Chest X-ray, AP view. Patient: 22 years old, sex M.
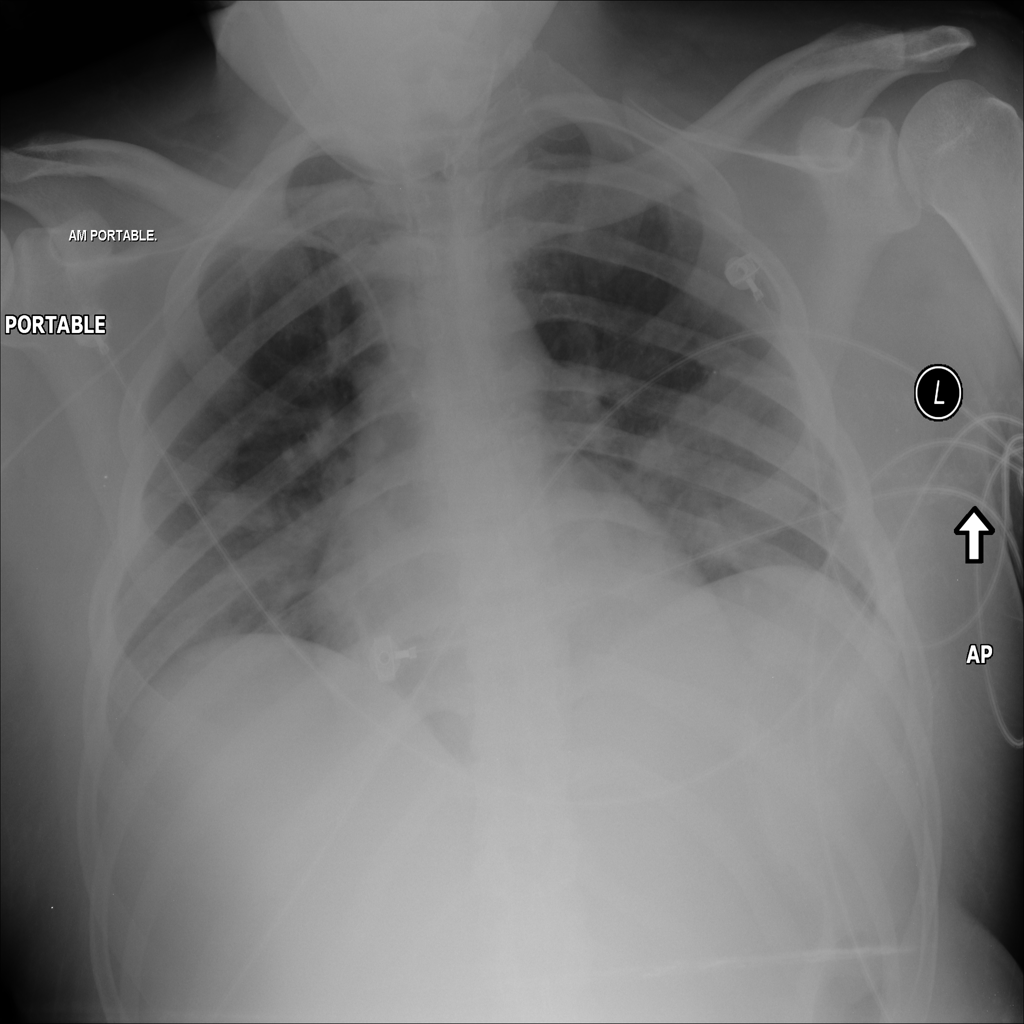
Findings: Infiltration, Pneumonia